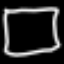
Label: square